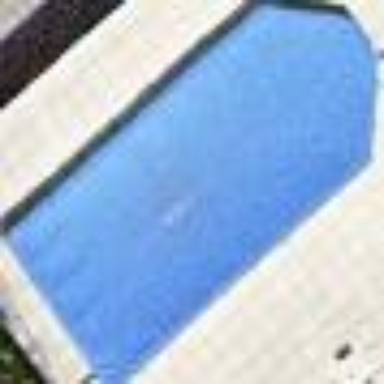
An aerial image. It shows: Swimming pool located in leisure land.